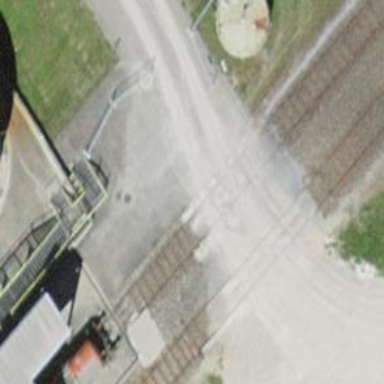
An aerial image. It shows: Railway level crossing.